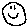
Label: smiley face